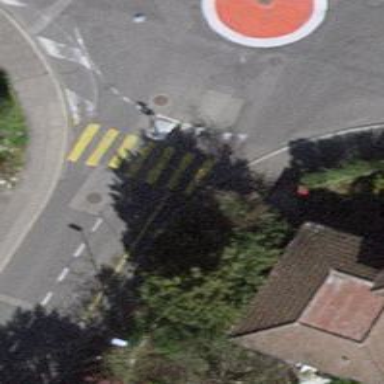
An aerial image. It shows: Zebra crossing on the road.